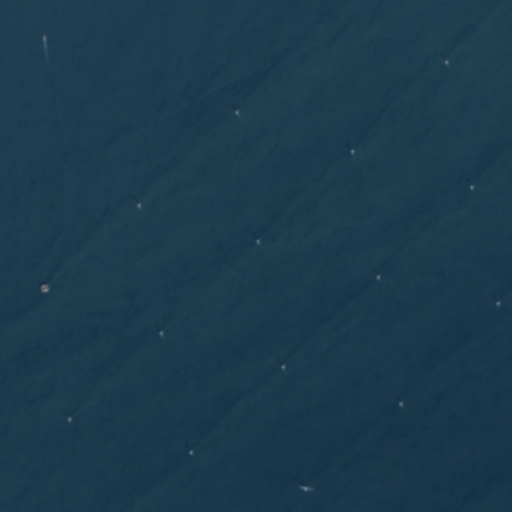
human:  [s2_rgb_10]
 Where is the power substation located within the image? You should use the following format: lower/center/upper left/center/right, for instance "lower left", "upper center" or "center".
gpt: The power substation is located in the center left of the image.
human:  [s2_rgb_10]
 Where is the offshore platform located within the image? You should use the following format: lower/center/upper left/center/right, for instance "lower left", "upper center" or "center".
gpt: The offshore platform is located in the center left of the image.
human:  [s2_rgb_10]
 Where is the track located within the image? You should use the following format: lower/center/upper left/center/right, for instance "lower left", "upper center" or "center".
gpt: There is no track in the image.